Interaction volume radius: 5 \u00c5
Interaction volume height: 25 \u00c5
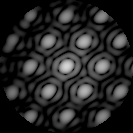
Disorder parameter: 0.09508